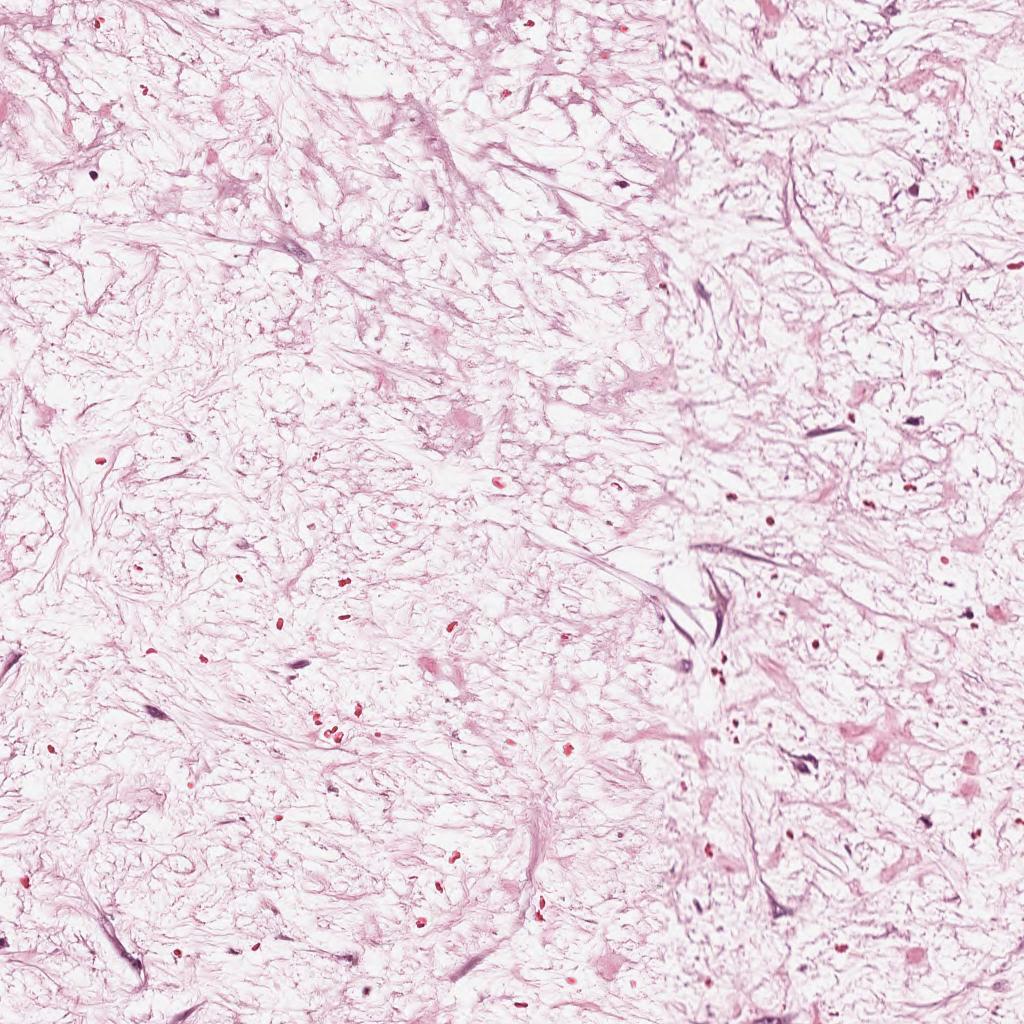
Label: Non-Viable-Tumor